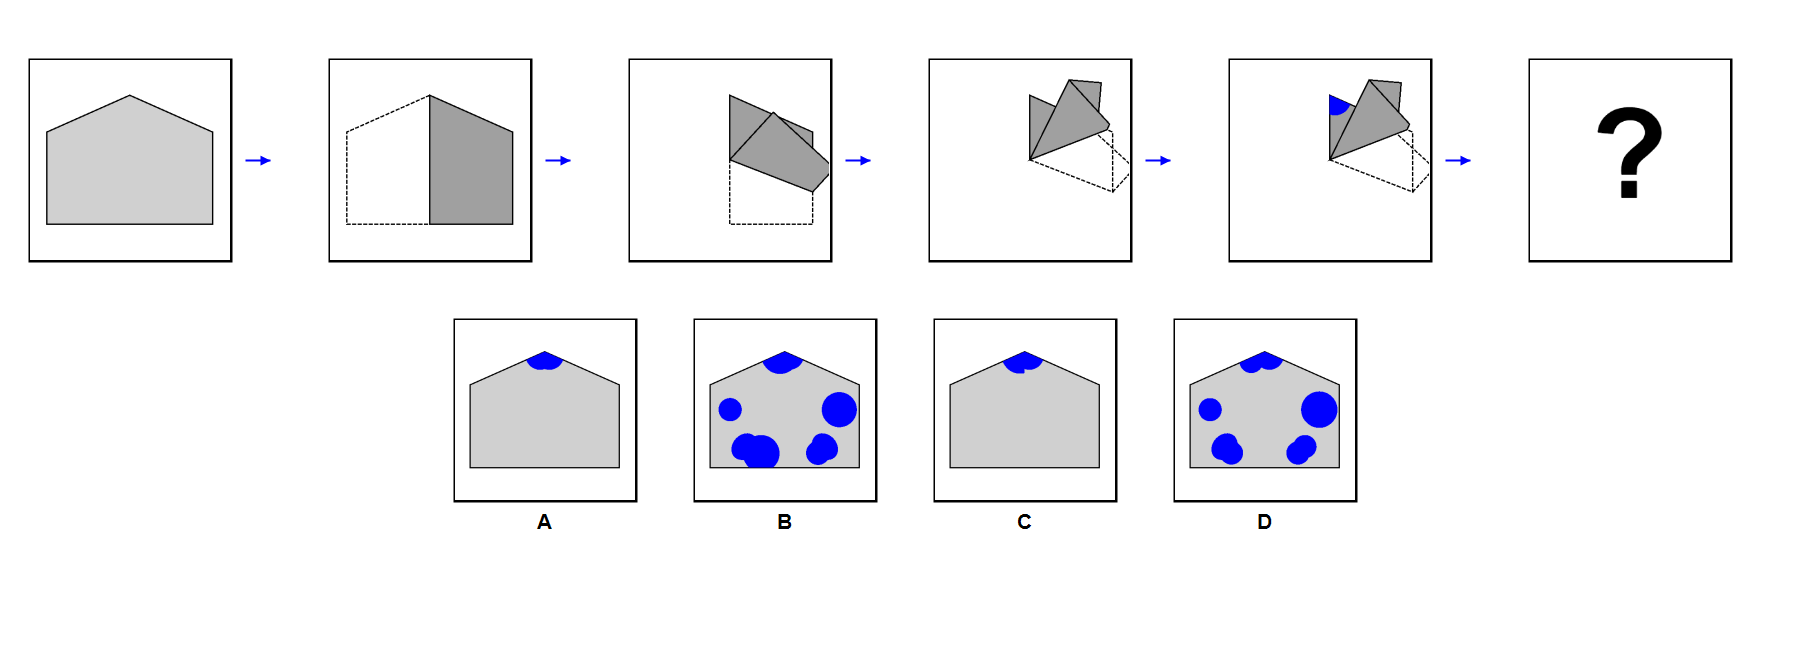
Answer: A